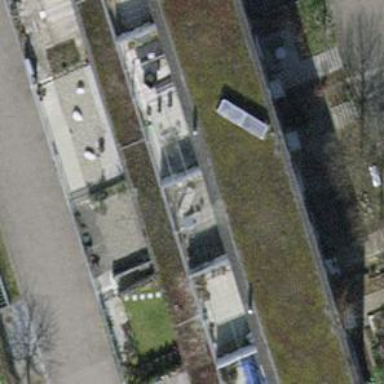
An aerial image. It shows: Terrace building.